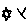
Label: star